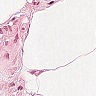
Metastatic tissue present: no